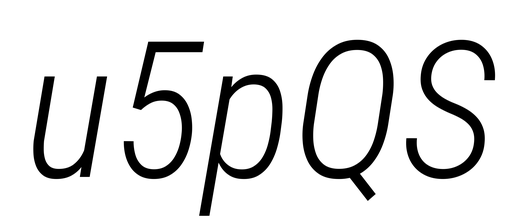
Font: Roboto-Italic_Condensed_Light_Italic